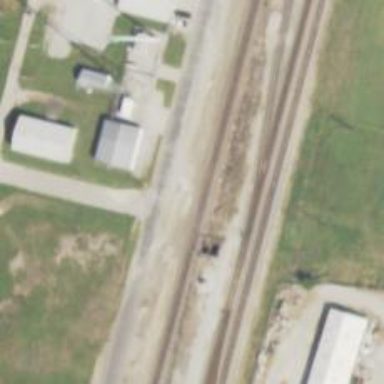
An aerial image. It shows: Abandoned railway.